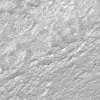
Atmospheric dust classification: not_dusty